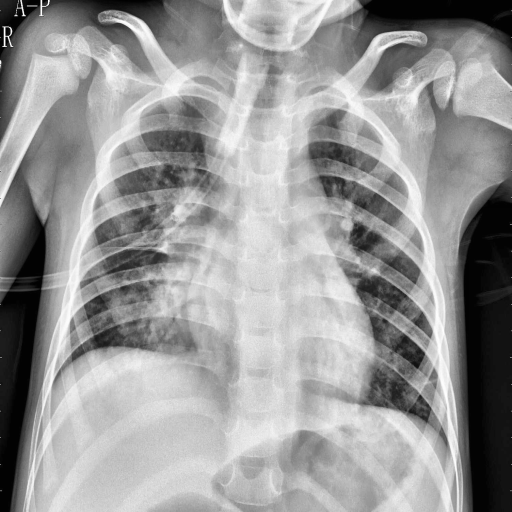
Finding: PNEUMONIA